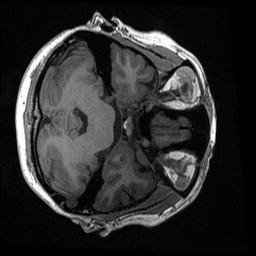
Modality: T1w
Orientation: axial
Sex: female
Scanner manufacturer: ge
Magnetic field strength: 3 T
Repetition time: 0.0064 s
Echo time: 0.00281 s